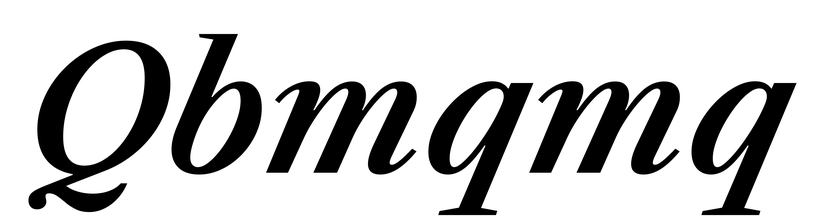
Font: LibreCaslonText-Italic_SemiBold_Italic